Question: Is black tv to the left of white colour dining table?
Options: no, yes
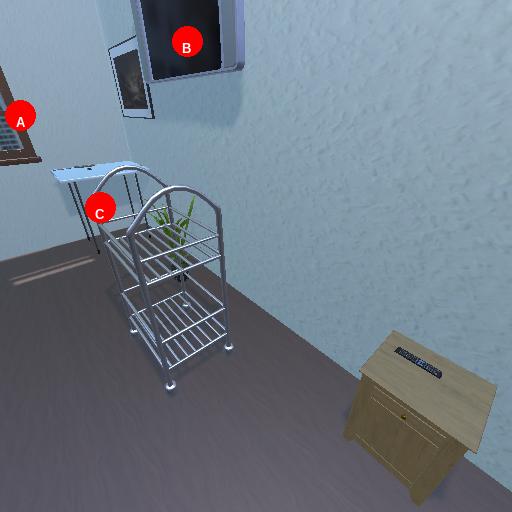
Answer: no